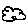
Label: cloud